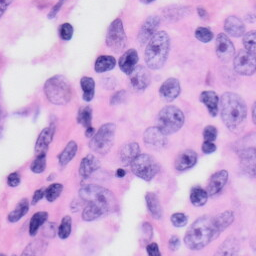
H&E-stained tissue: Skin